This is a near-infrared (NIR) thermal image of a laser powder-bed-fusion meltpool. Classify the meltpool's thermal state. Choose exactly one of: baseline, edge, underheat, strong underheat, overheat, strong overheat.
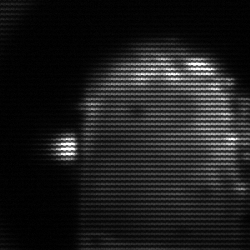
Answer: baseline